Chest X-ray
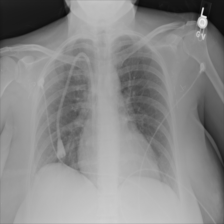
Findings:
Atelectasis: negative
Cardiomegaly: negative
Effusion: negative
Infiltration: negative
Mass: negative
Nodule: negative
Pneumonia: negative
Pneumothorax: negative
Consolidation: negative
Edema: negative
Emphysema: negative
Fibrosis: negative
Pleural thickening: negative
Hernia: negative